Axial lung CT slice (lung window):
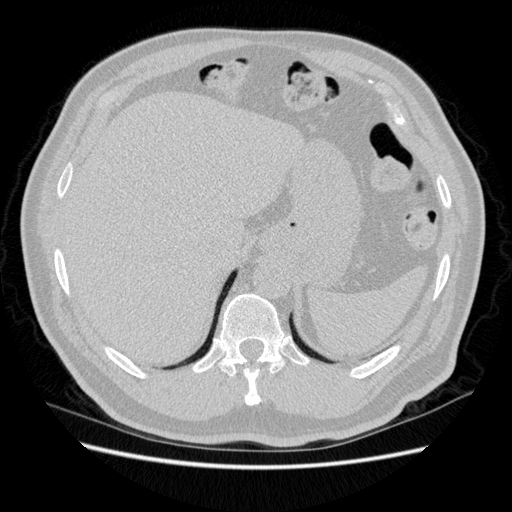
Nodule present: no